Field crop: maize
Growth stage: 2
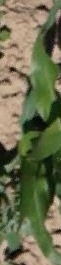
Species: maize